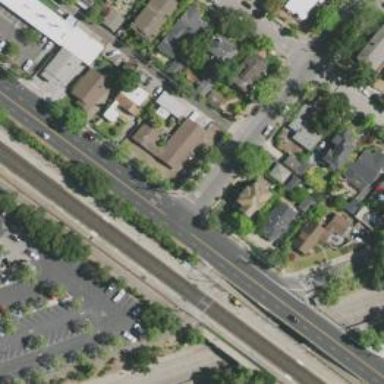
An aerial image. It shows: Secondary road with asphalt surface and sidewalk on the left.